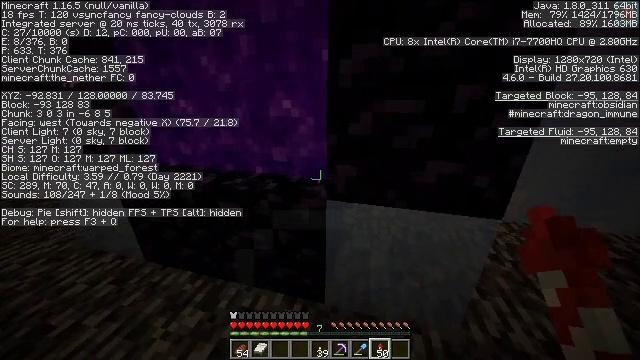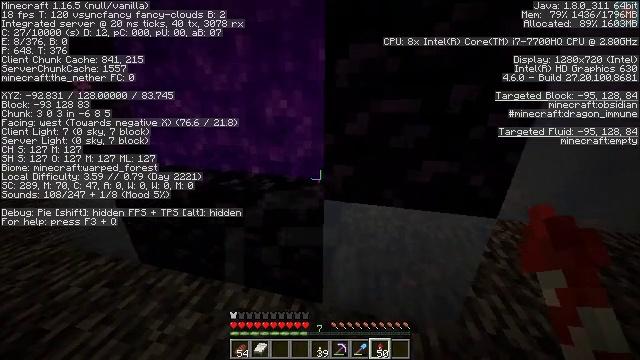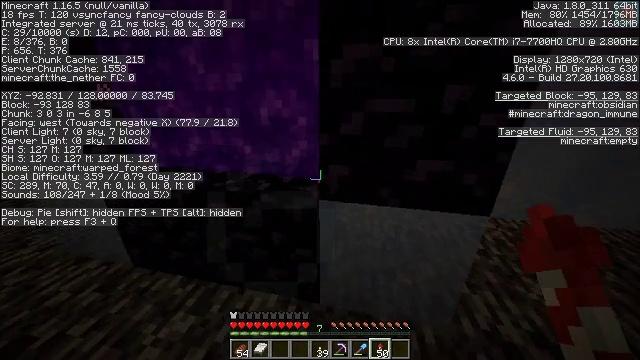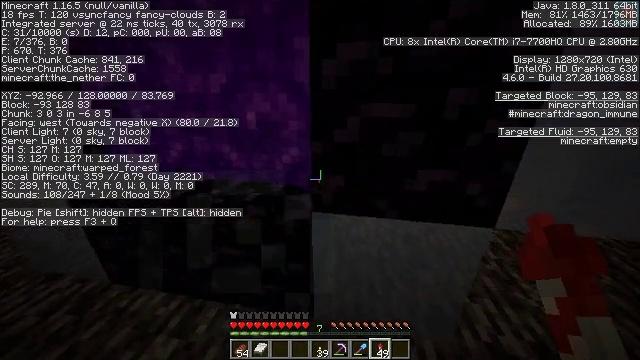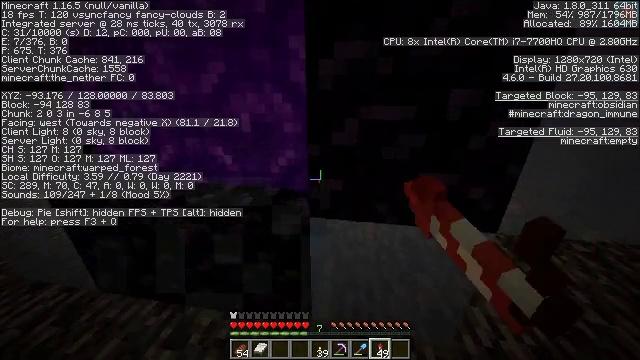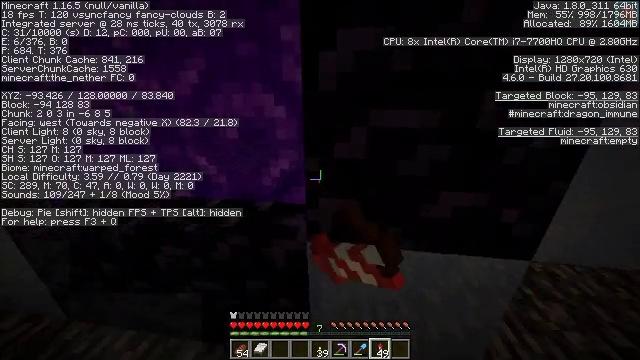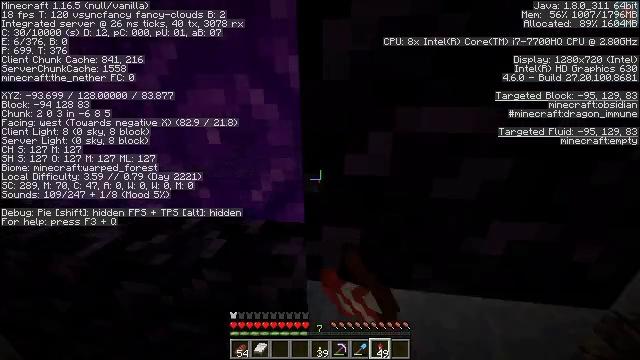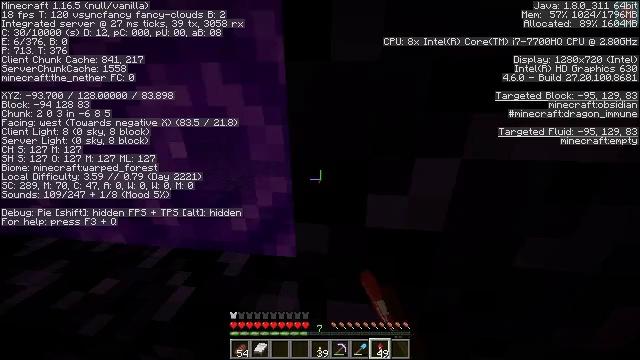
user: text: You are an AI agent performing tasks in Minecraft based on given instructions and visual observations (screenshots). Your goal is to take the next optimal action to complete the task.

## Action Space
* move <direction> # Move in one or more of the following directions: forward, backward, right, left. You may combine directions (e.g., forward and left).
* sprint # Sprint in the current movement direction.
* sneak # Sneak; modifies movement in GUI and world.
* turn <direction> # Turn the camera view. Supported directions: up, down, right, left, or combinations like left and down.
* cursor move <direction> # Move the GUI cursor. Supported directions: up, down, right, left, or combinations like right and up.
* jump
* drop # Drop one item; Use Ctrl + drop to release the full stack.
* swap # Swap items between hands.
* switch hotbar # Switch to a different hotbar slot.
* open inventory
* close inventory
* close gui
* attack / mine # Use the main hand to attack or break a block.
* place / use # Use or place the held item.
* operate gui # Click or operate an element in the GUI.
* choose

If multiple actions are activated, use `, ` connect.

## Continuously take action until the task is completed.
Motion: motion action
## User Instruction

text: Remove a firework rocket from the inventory.
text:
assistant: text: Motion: no_op
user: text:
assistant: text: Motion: turn right
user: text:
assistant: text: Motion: move forward, turn right, drop
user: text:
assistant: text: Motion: move forward, turn right, drop
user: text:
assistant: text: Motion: move forward, turn right, drop
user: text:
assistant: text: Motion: move forward
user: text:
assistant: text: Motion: no_op
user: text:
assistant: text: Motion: no_op